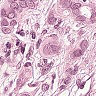
Metastatic tissue present: yes